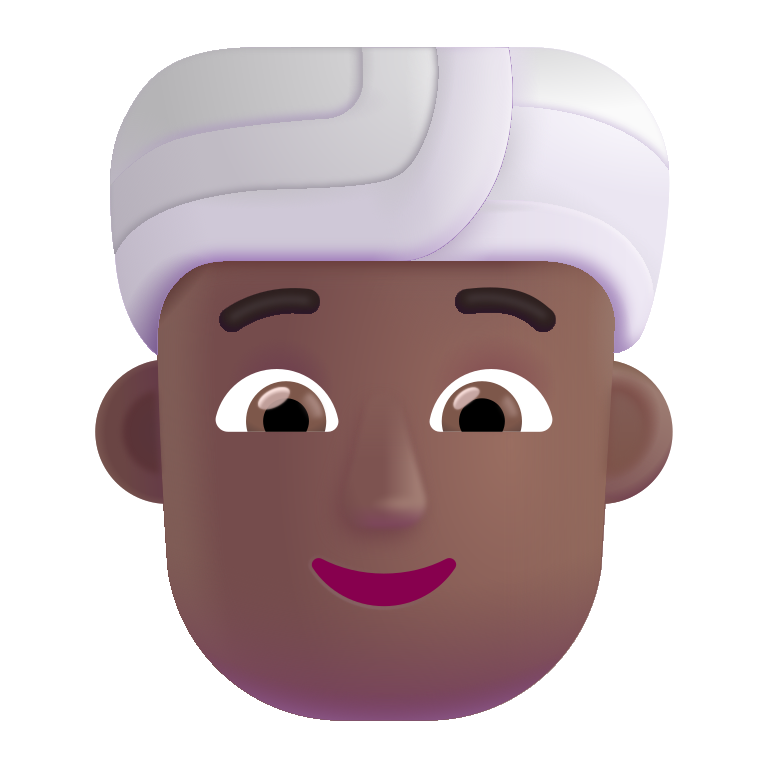
person wearing turban color  dark